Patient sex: M
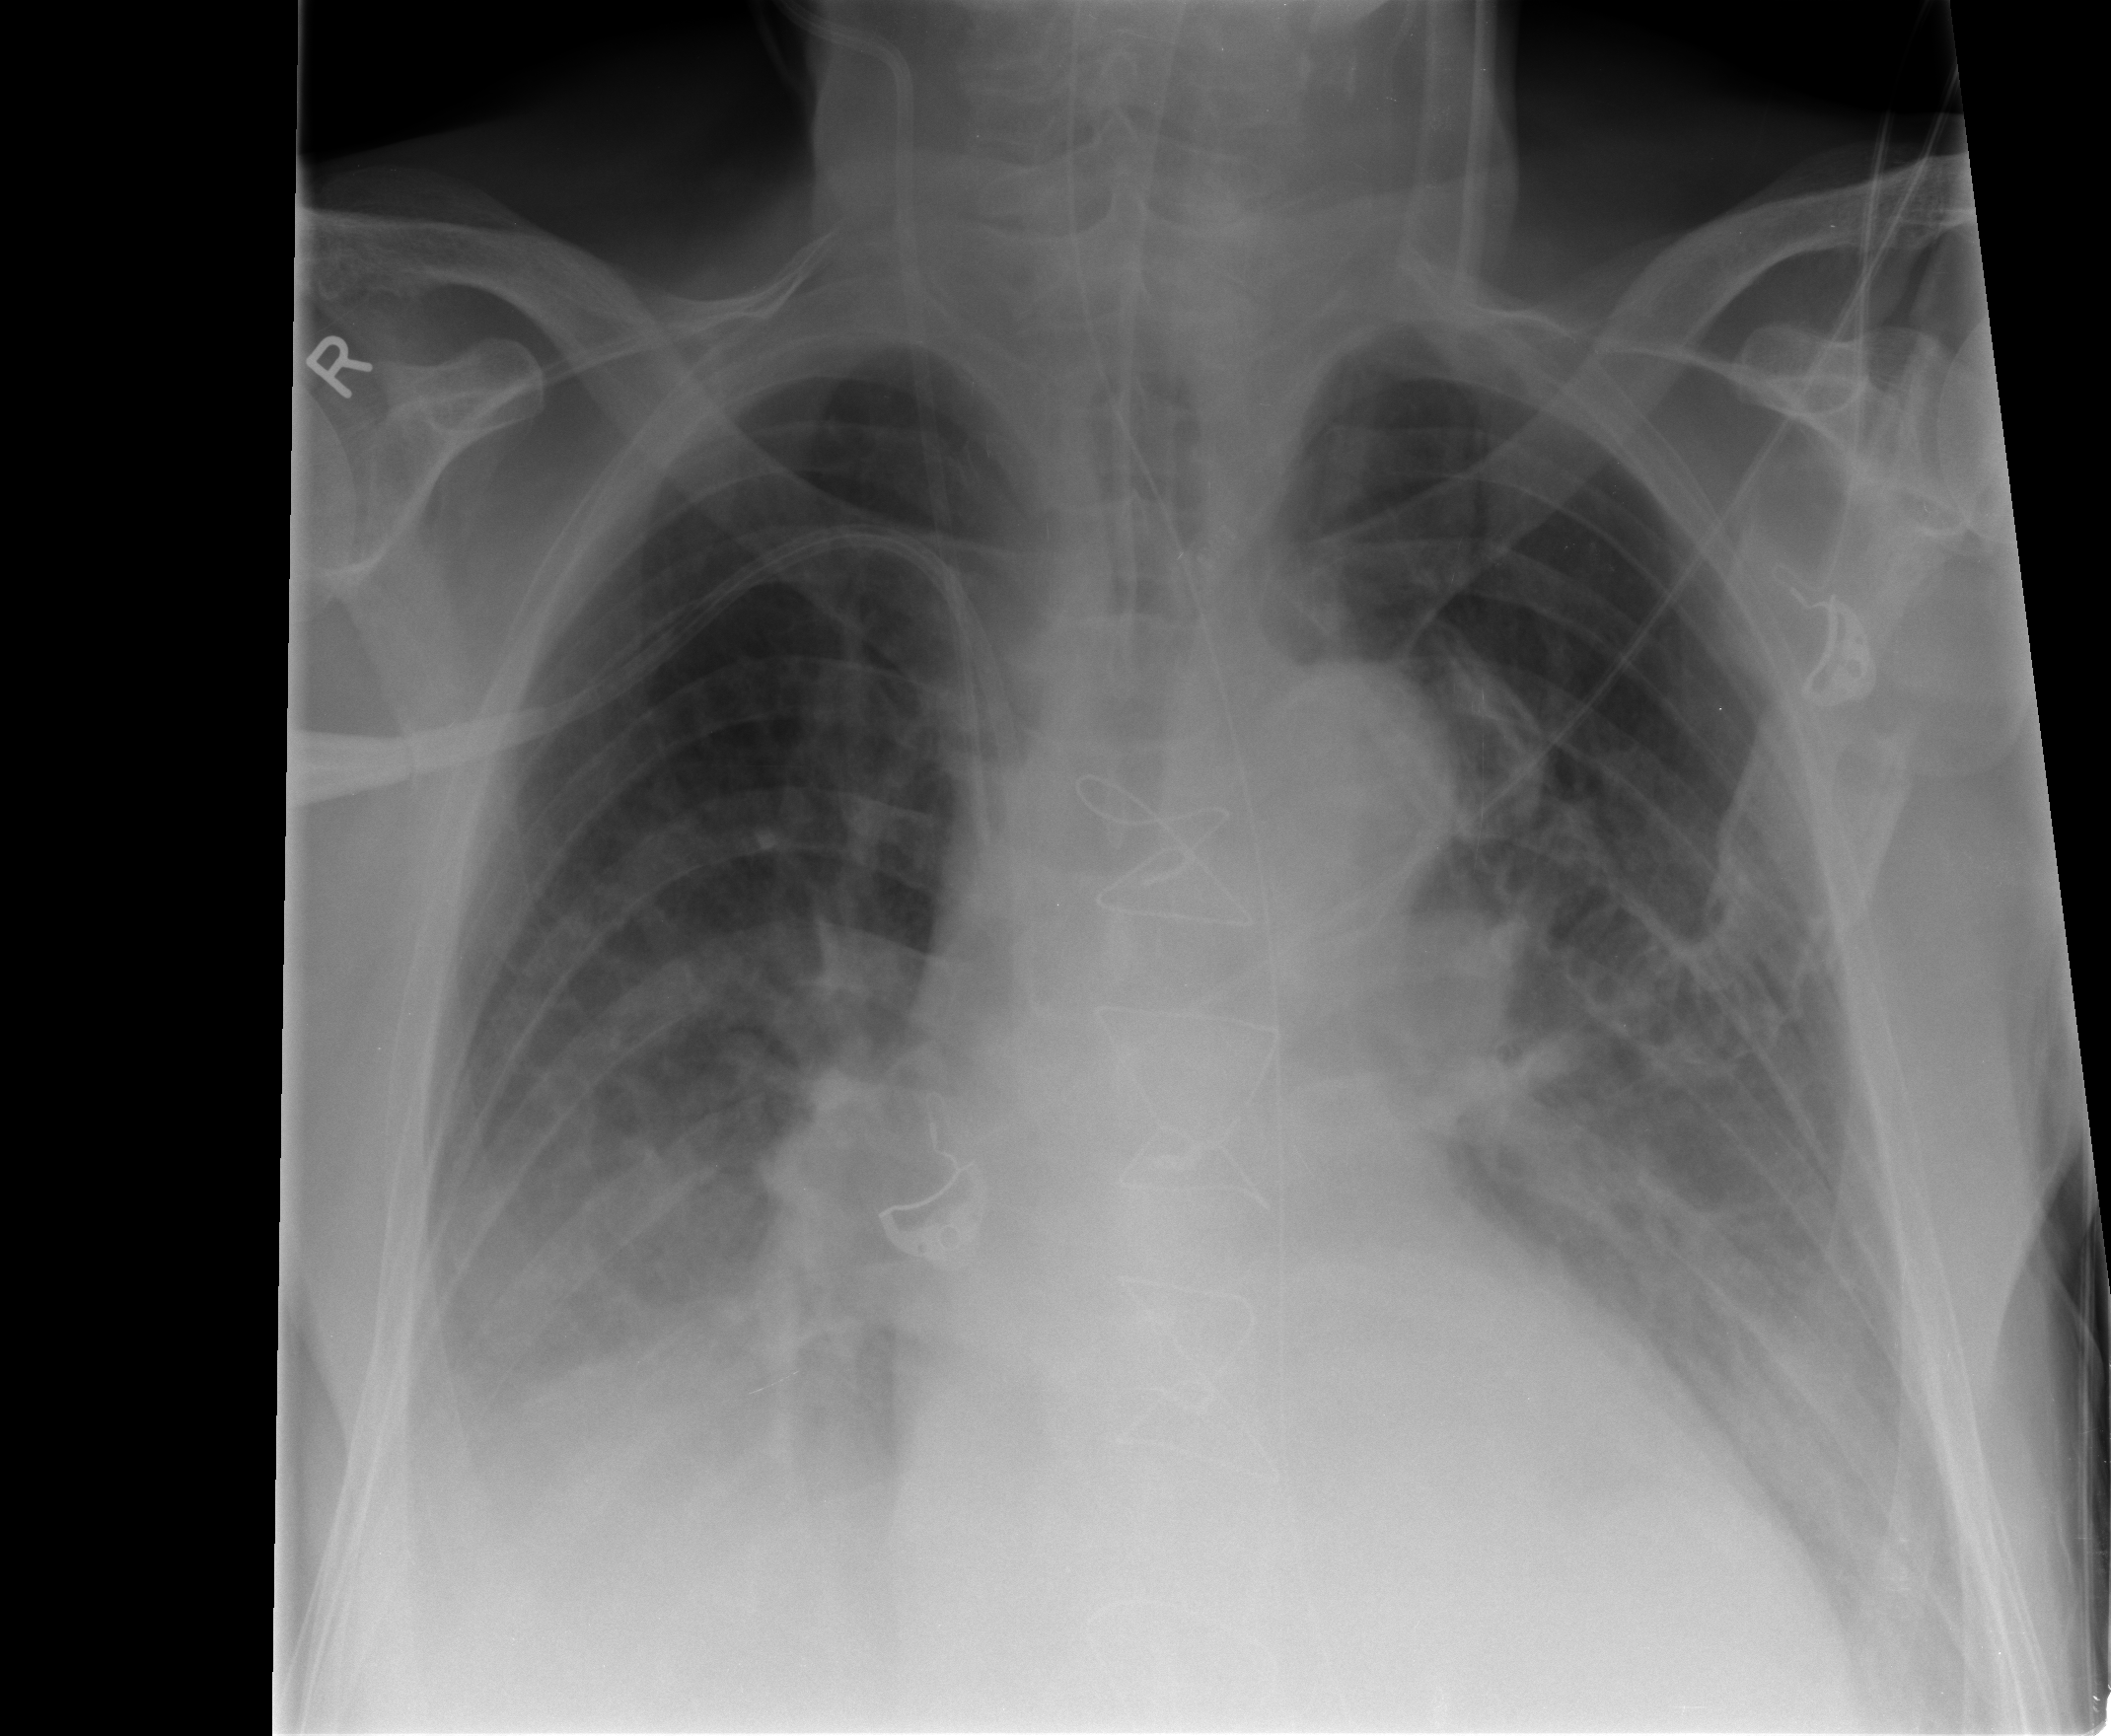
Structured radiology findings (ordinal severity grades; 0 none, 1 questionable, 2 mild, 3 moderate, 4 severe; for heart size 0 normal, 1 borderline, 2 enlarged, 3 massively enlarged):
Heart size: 1
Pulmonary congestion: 2
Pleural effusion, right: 2
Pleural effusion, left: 1
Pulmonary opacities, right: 0
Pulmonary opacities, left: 1
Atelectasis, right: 2
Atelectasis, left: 2